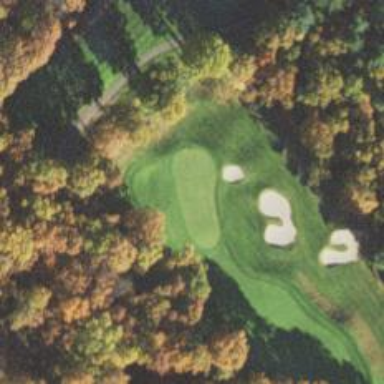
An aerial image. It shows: View of golf hole.